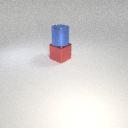
large red metal cube below large blue metal cylinder